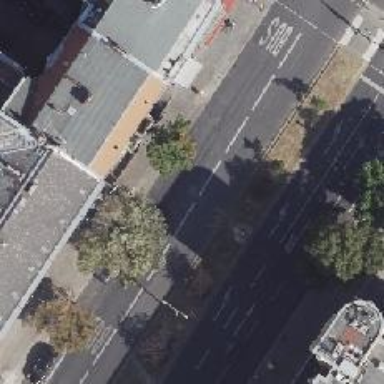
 there is cycleway marked as ""share_busway""."